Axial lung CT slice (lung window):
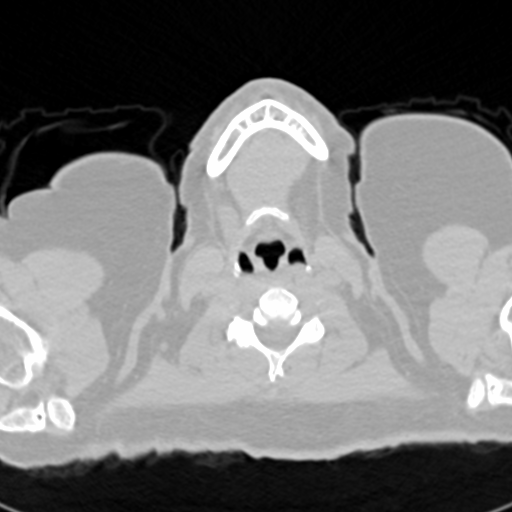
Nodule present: no